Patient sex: F
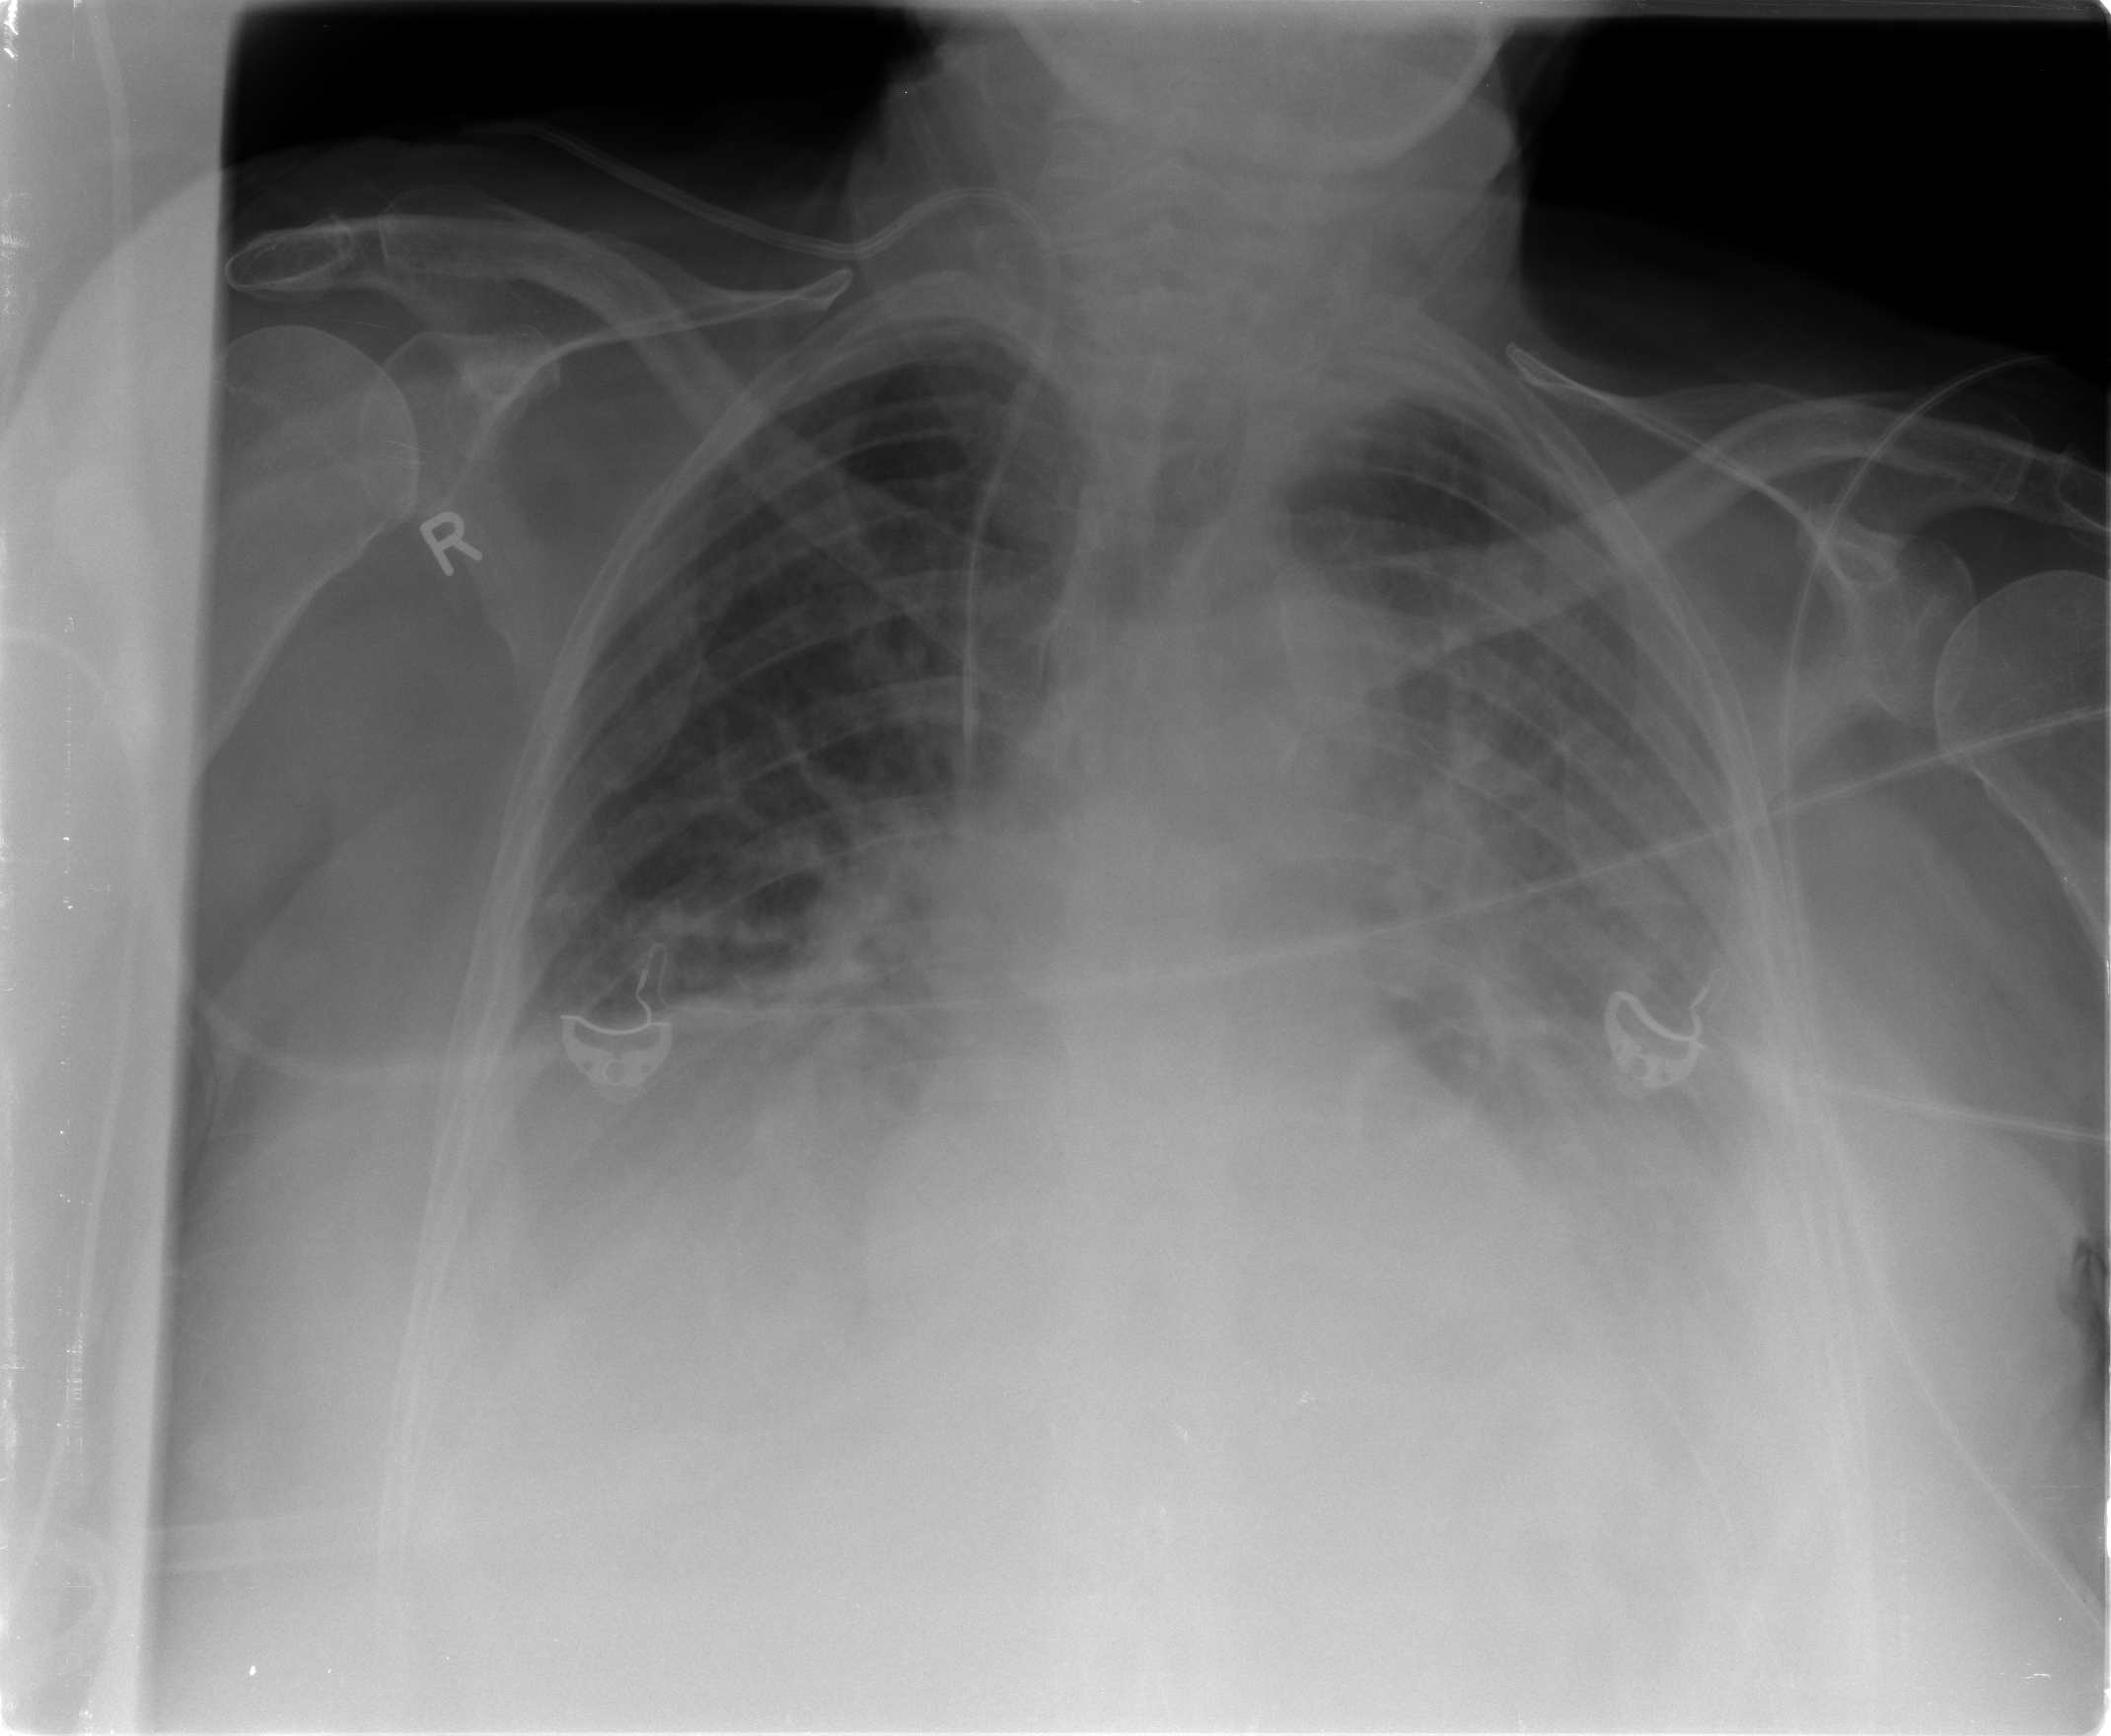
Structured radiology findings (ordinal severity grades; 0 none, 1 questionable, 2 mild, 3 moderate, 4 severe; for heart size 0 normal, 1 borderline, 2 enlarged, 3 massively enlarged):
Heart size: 0
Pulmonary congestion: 2
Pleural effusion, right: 2
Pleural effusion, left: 3
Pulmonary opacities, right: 0
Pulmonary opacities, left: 2
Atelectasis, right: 2
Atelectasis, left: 2